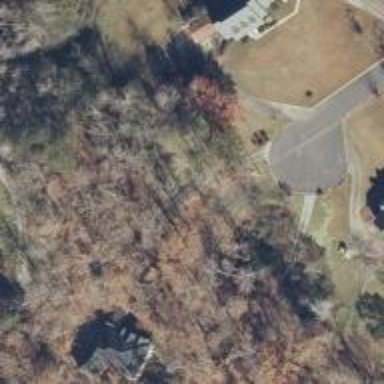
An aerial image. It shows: Driveway.